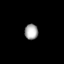
Tissue: lung
Cell type: Myeloid cells
Senescence score: 0.5711
Nuclear area (px): 204
Mean DAPI intensity: 165.946